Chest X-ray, PA view. Patient: 49 years old, sex M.
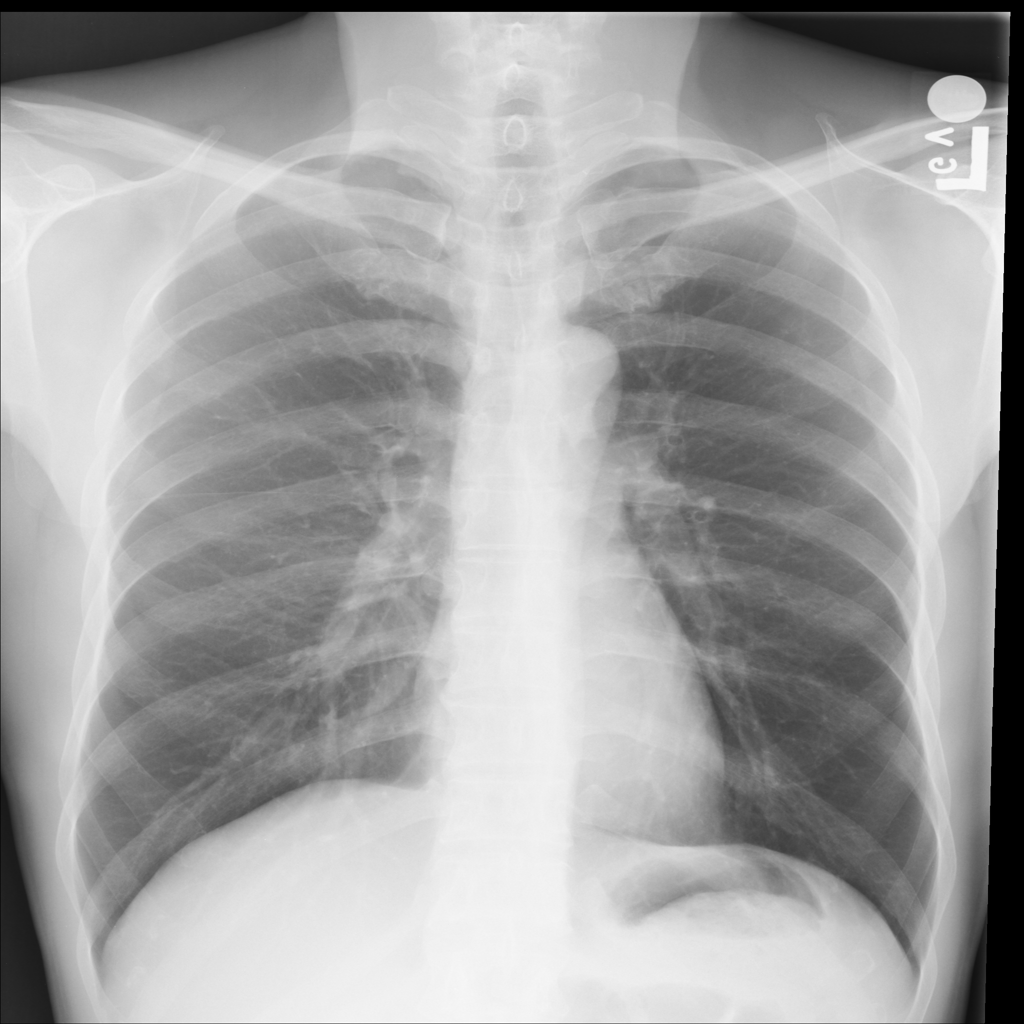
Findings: No Finding